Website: crate-barrel
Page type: cart
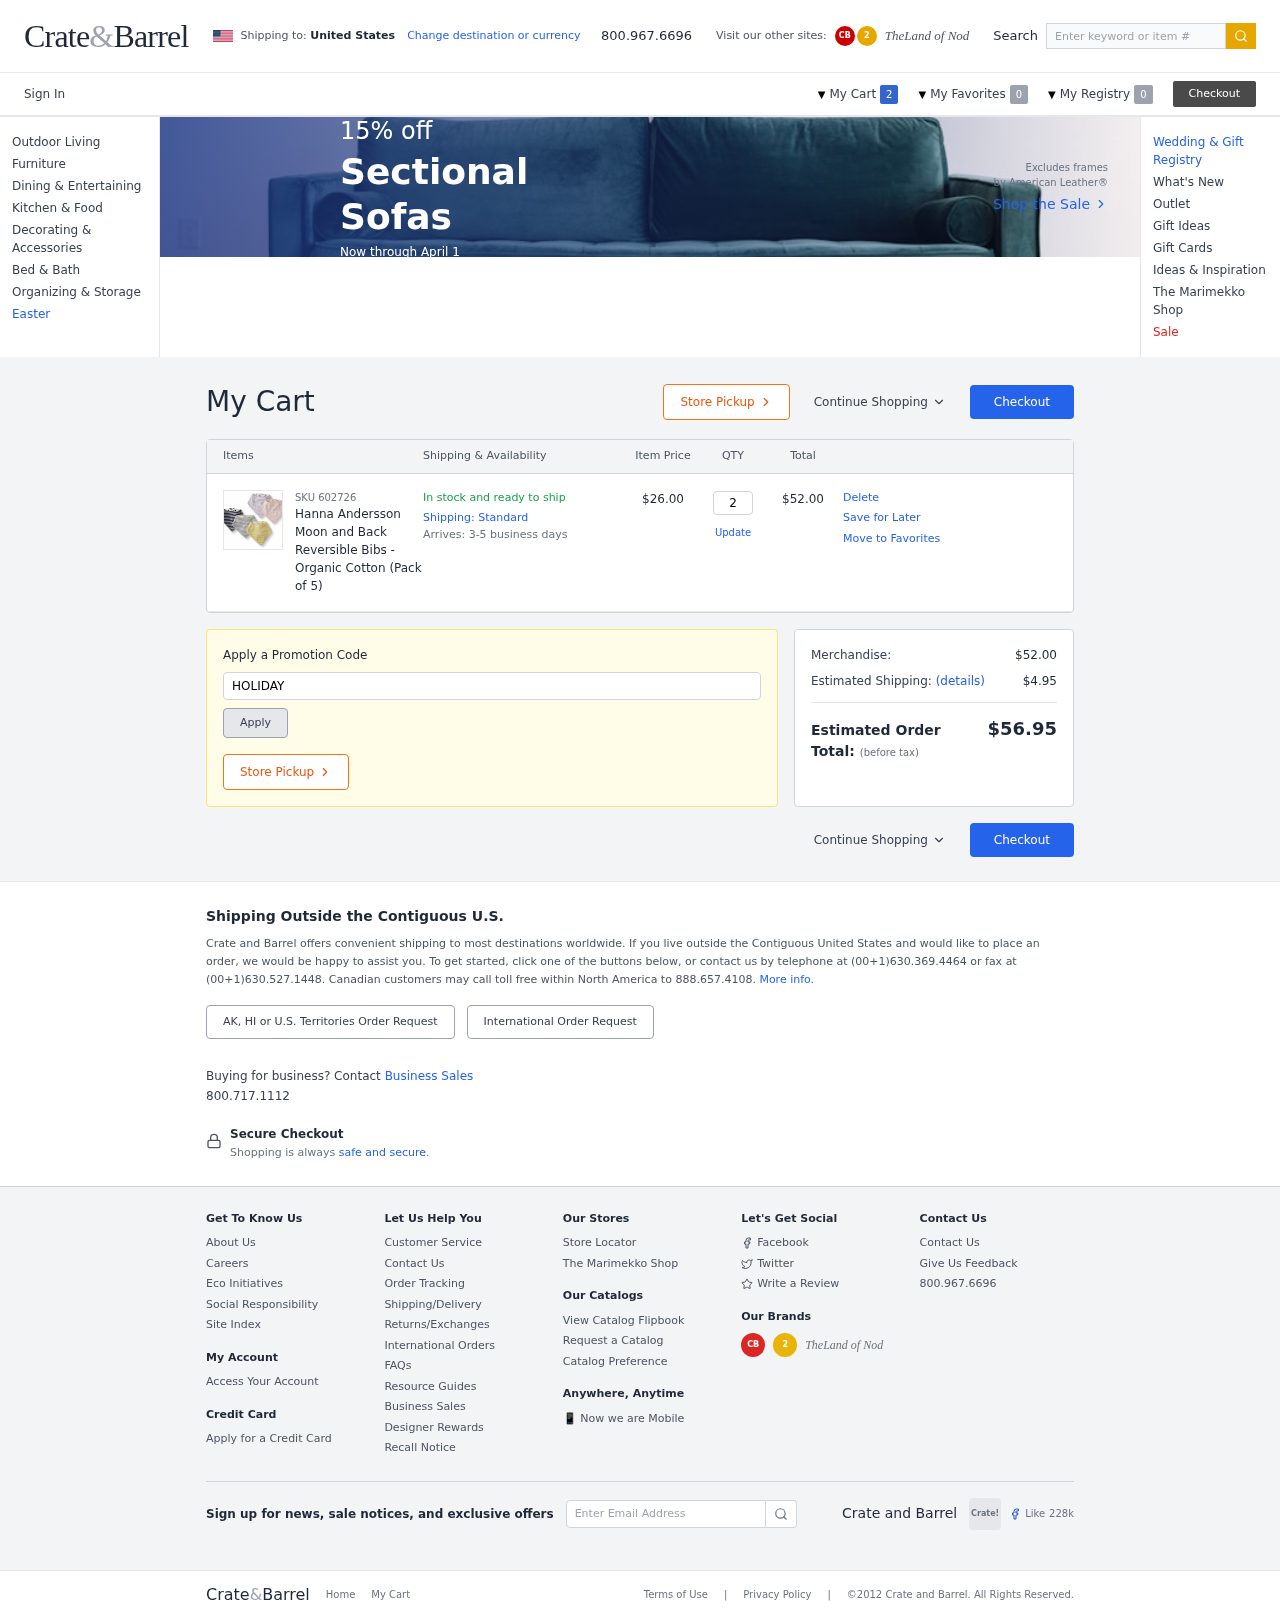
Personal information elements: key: PII_PROMO_CODE
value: HOLIDAY08
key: PII_COUNTRY
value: United States
Product elements: key: PRODUCT1_NAME
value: Hanna Andersson Moon and Back Reversible Bibs - Organic Cotton (Pack of 5)
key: PRODUCT1_PRICE
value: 26
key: PRODUCT1_QUANTITY
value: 2
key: PRODUCT1_SKU
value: SKU 602726
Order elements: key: ORDER_NUM_ITEMS
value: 2
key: ORDER_ITEM_TOTAL
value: $52.00
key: ORDER_SUBTOTAL
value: $52.00
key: ORDER_SHIPPING_COST
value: $4.95
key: ORDER_TOTAL
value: $56.95
Search elements: key: HEADER_SEARCH
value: Enter keyword or item #